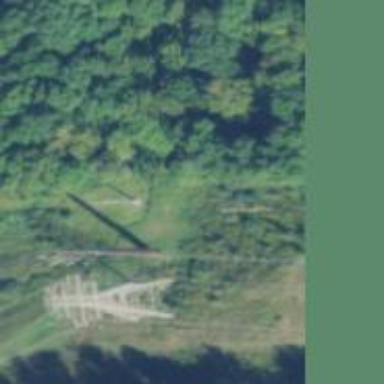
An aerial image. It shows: Power tower.